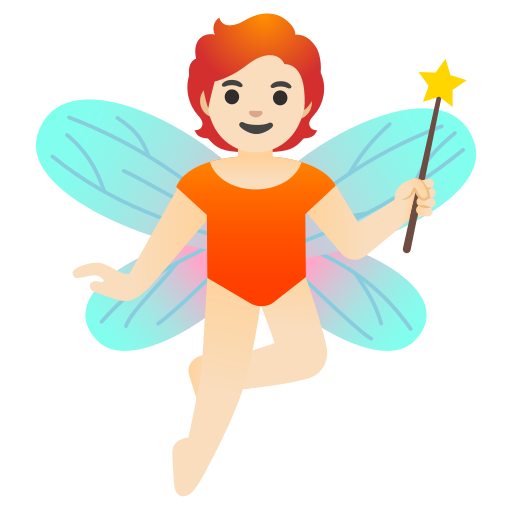
Emoji: 🧚🏻